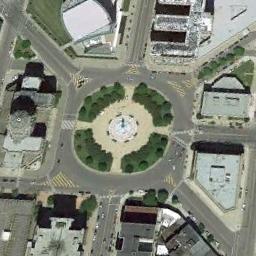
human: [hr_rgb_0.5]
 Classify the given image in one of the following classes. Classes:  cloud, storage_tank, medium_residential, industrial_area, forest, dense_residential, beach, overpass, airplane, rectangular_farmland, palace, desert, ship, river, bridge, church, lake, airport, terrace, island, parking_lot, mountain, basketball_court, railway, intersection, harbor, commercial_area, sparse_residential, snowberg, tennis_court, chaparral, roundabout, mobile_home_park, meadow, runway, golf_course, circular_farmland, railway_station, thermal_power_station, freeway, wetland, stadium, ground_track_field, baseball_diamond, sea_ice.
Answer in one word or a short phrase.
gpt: roundabout